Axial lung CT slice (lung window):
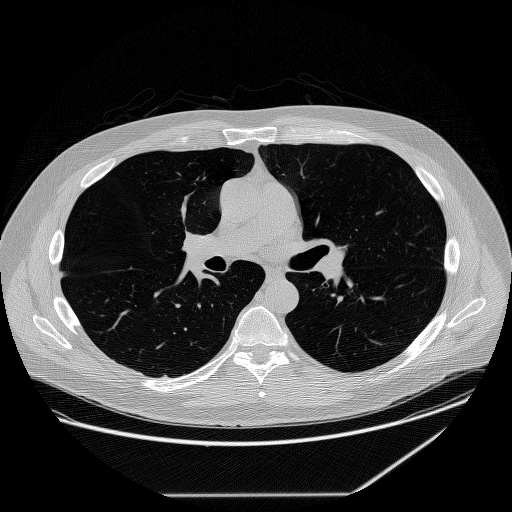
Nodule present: no